Question: I am newly in iOS development. How to fix this error :

This is header(.h) file
'''
#import <UIKit/UIKit.h>
@interface ViewController : UIViewController<UITextFieldDelegate>
@property (weak, nonatomic) IBOutlet UITextField *passwordTextField;
@property (weak, nonatomic) IBOutlet UITextField *usernameTextField;
- (IBAction)tekan:(id)sender;
@end
'''
And this is implementation(.m) file
'''
//
// ViewController.m
// Example1
//
// Created by Andika Kurniawan on 10/6/14.
// Copyright (c) 2014 Indonative. All rights reserved.
//
#import "ViewController.h"
@interface ViewController ()
@end
@implementation ViewController
@synthesize passwordTextField;
- (void)viewDidLoad {
[super viewDidLoad];
self.passwordTextField.delegate = self;
self.usernameTextField.delegate = self;
}
- (void)didReceiveMemoryWarning {
[super didReceiveMemoryWarning];
// Dispose of any resources that can be recreated.
}
- (IBAction)tekan:(id)sender {
UIAlertView *helloEarthInputAlert = [[UIAlertView alloc]
initWithTitle:@"Name!" message:[NSString stringWithFormat:@"Message: %@", passwordTextField.text]
delegate:nil cancelButtonTitle:@"OK" otherButtonTitles:nil];
// Display this message.
[helloEarthInputAlert show];
}
@end
'''
Above codes is my source code.
but I confuse... because I don't know what error which exist in my source code.
Outlet and actions in this app haven't error
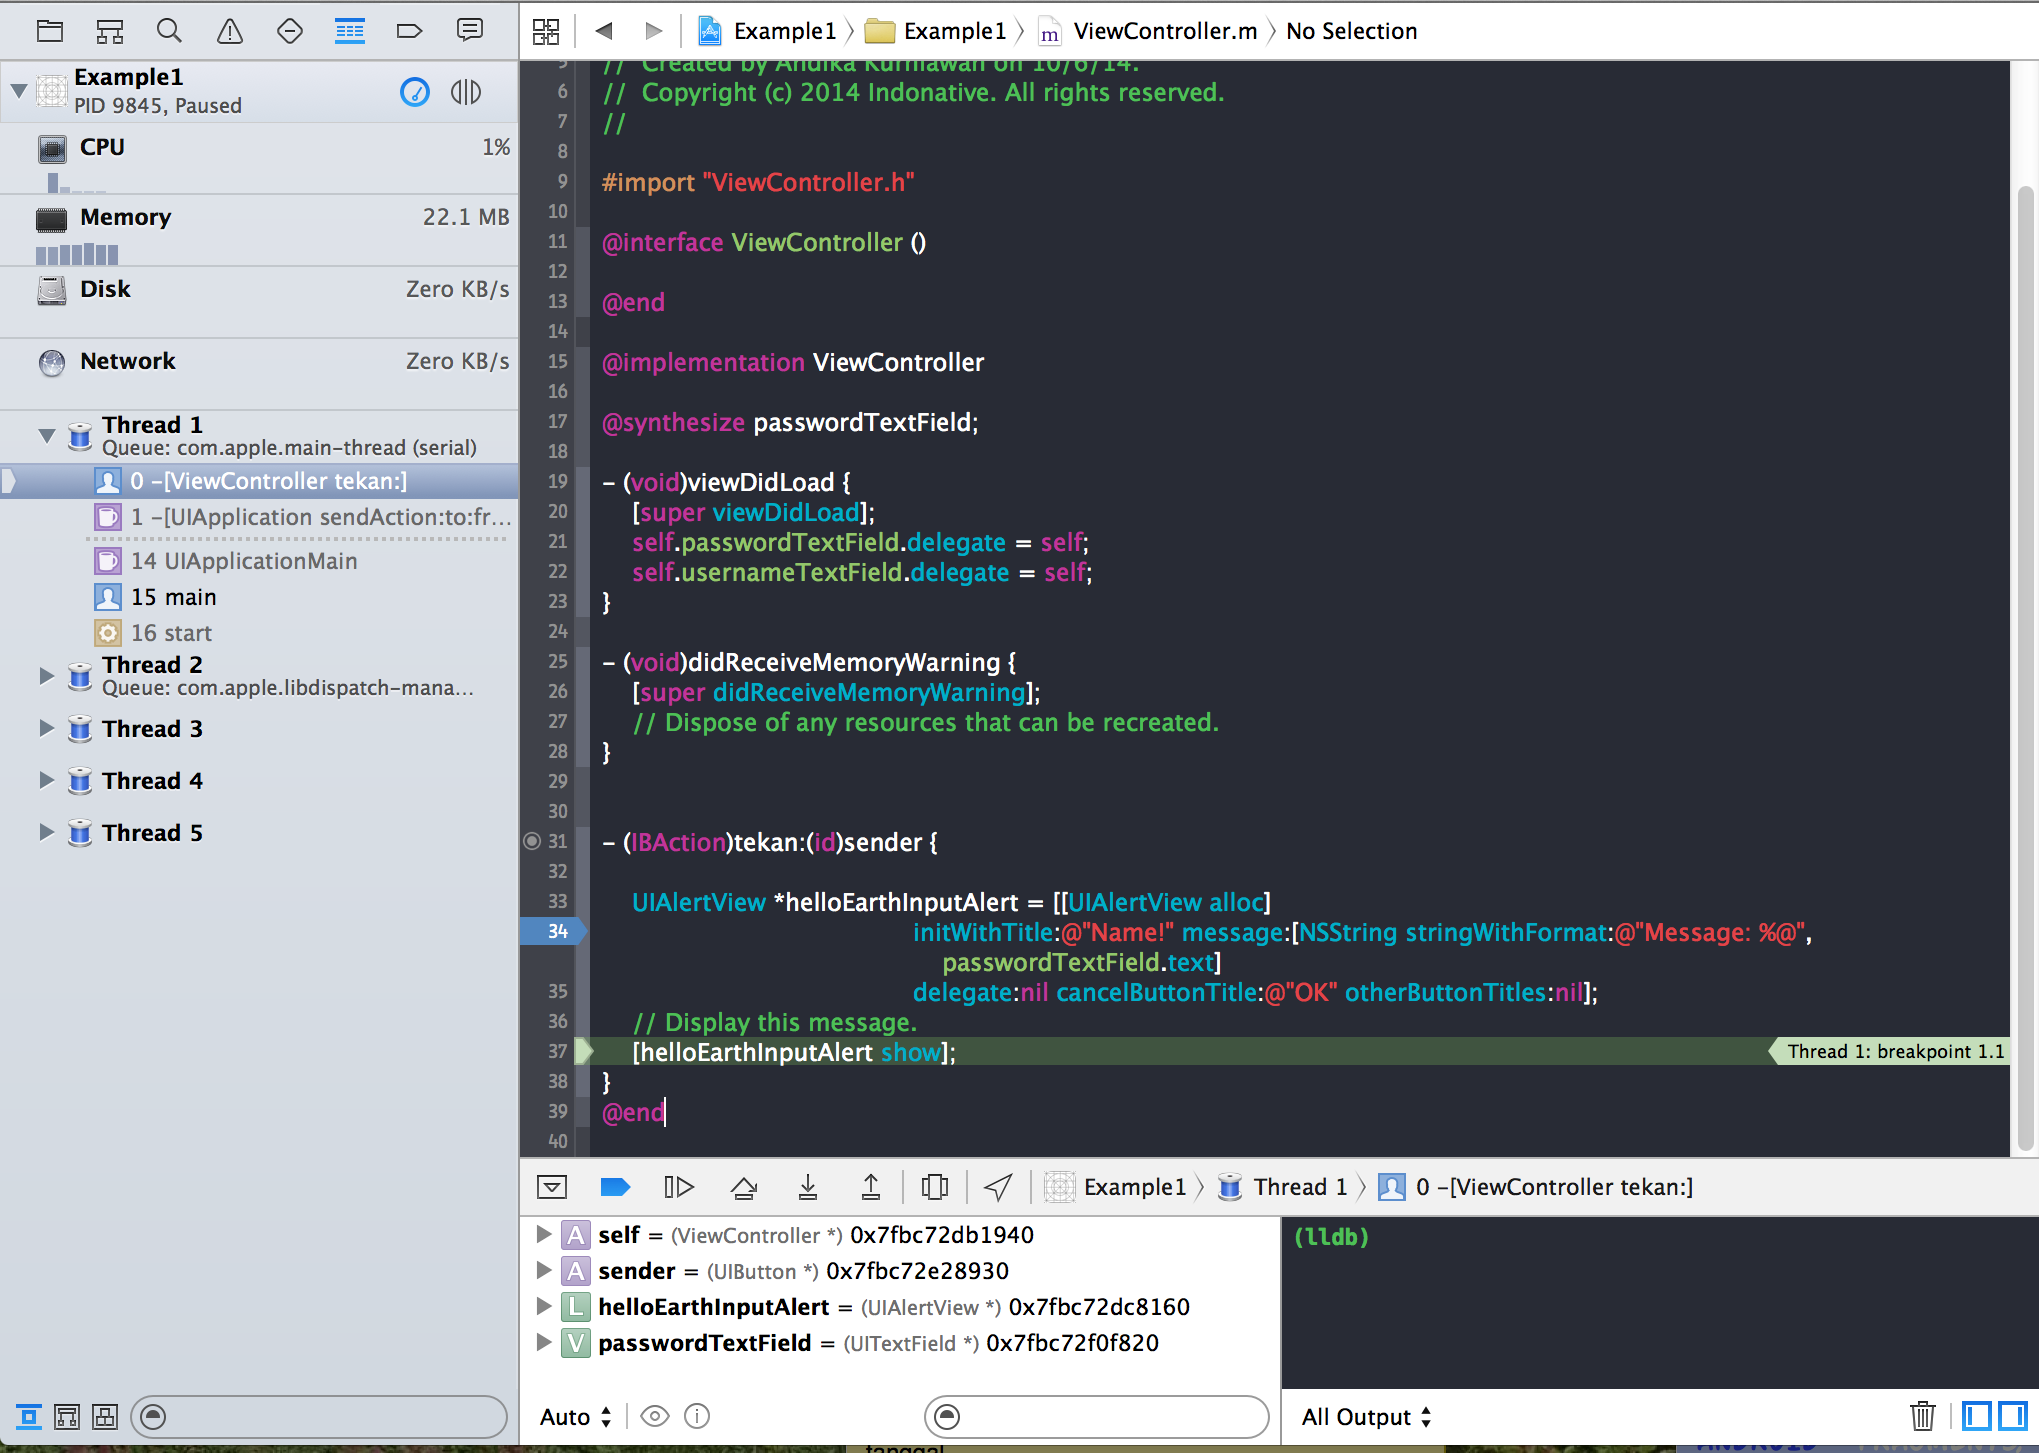
Answer:  and the app should continue the execution.